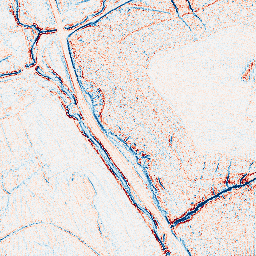
Category: edge_preserving
Decomposition family: bilateral
Decomposition parameters: d: 5
sigma_color: 150
sigma_space: 25
Upsampling method: fft_zeropad
Upsampling parameters: scale: 8
Upsampling scale: 8